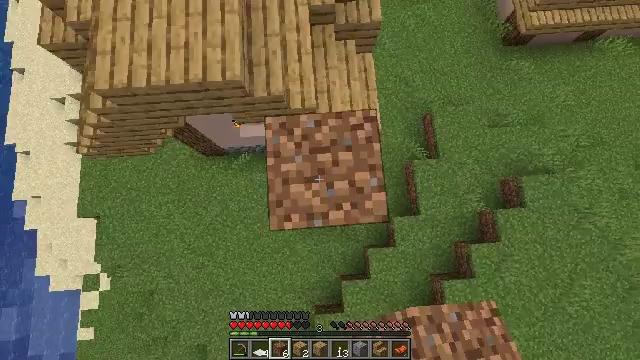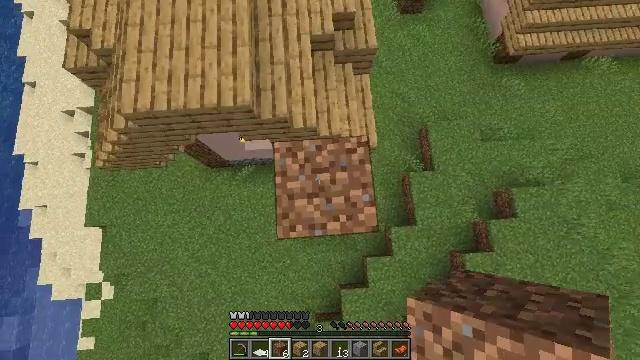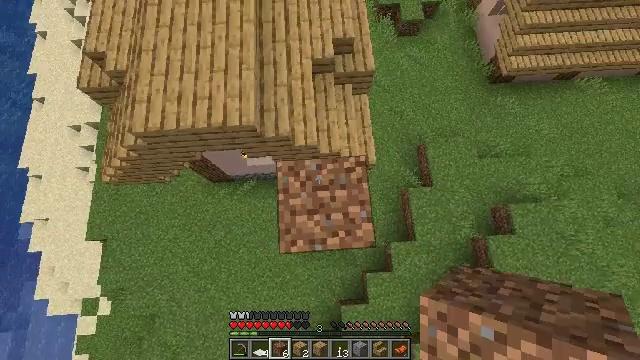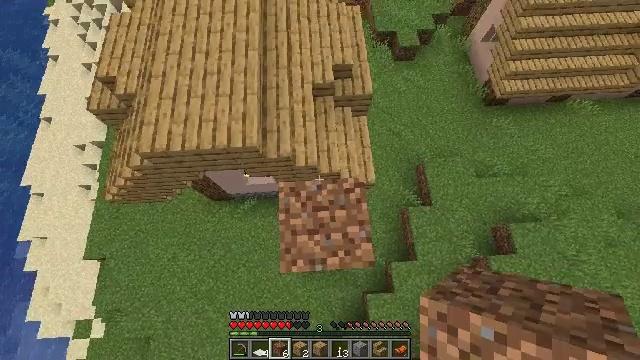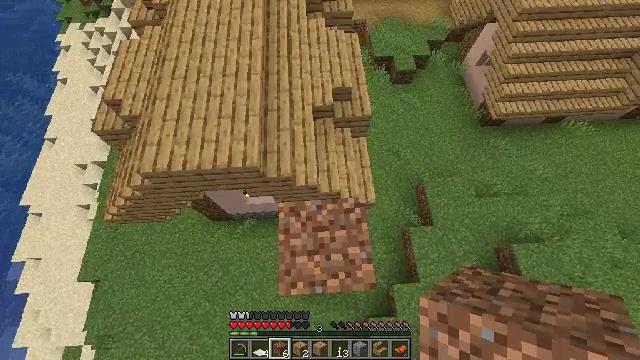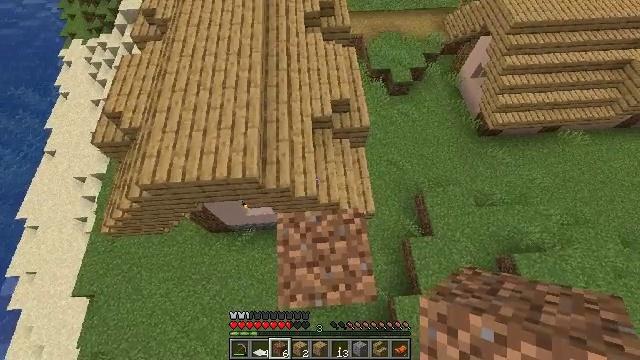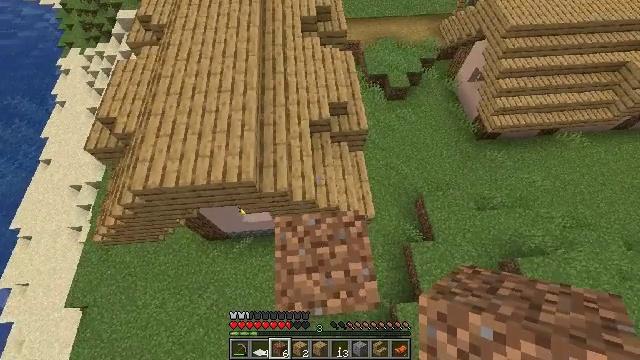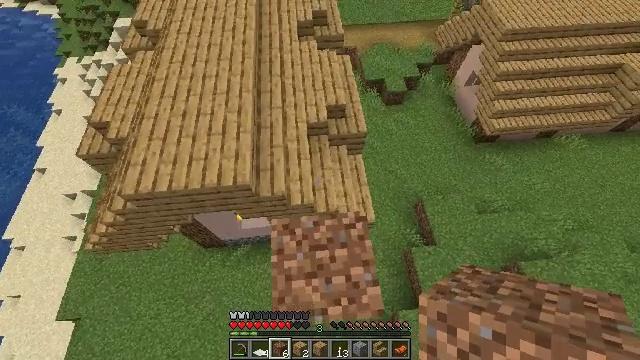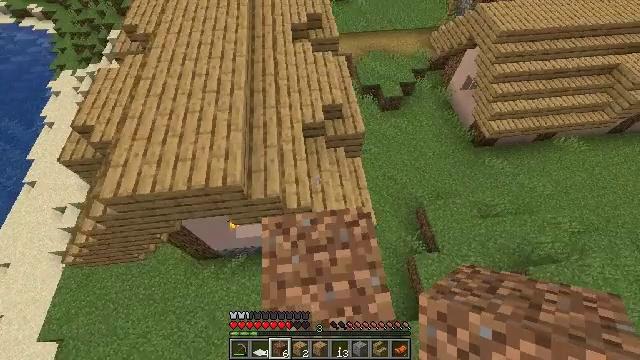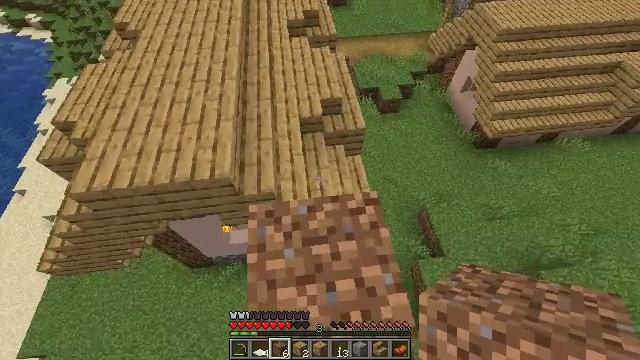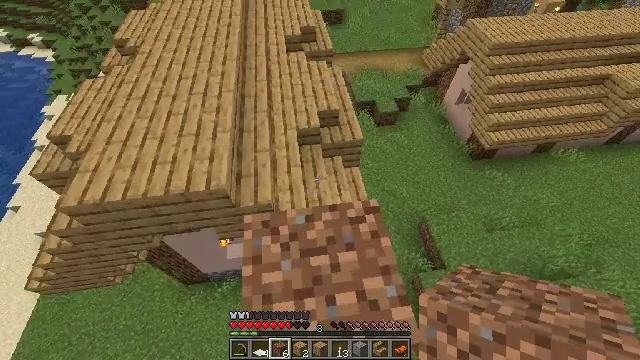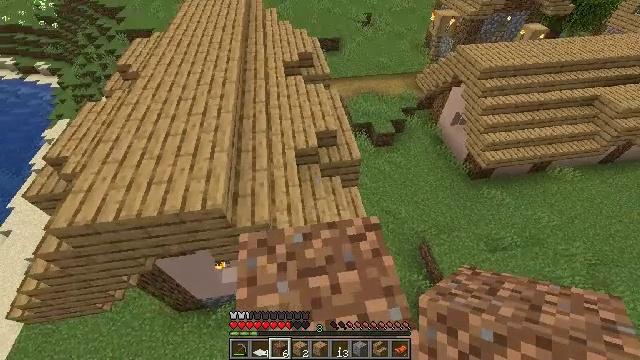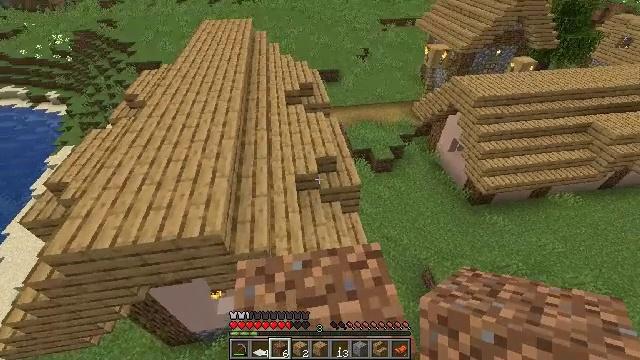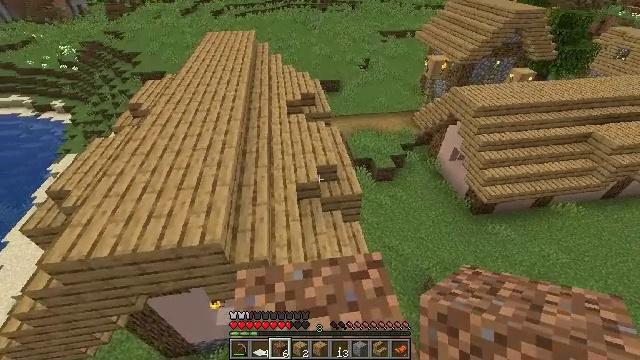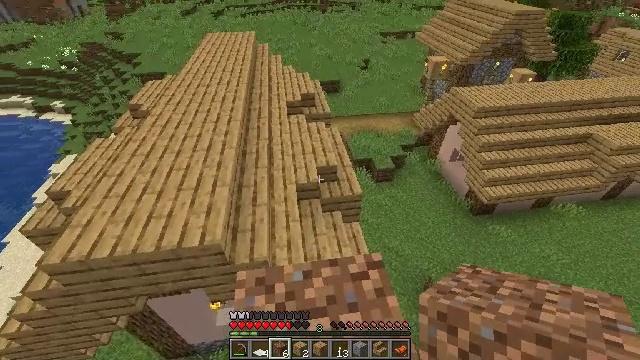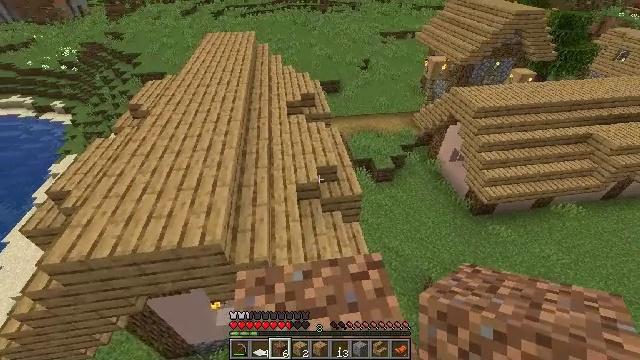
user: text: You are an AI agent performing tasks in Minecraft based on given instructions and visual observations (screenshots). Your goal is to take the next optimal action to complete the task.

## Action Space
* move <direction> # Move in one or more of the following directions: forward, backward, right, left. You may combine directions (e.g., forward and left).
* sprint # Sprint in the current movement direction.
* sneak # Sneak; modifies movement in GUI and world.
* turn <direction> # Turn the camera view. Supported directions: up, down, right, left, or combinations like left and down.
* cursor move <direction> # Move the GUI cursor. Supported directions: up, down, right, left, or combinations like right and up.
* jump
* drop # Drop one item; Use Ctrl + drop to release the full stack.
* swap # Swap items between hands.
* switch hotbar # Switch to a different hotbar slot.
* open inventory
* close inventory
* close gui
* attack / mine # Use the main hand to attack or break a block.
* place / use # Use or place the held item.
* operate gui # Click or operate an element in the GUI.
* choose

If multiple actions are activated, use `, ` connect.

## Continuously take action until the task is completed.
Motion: motion action
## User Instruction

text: Collect oak stairs from a structure.
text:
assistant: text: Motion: turn up
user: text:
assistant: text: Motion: turn up
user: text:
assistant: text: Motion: turn up
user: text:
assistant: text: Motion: turn up
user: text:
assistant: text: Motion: turn up
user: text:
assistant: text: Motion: turn up
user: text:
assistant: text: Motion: turn up
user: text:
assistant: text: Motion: turn right and up
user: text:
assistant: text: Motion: turn up
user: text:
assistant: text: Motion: turn up
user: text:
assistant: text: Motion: turn up
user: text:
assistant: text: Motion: turn up
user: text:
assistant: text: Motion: turn up
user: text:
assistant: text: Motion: no_op
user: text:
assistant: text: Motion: no_op
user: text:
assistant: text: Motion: no_op
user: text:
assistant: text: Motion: turn left and down
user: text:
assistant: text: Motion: move forward, turn left and down
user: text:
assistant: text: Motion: move forward, turn left
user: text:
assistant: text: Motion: move forward, turn left
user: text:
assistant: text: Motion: move forward
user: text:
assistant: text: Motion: move forward
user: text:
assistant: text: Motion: move forward, turn up, jump
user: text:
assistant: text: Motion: move forward, turn left and up, jump
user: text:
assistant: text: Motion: move forward, turn left and up, jump
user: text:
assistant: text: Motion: move forward, turn left, jump
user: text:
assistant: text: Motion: move forward, turn left, jump
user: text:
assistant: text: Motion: move forward, turn left, jump
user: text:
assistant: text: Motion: move forward, turn left, jump
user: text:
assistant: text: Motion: move forward, turn left, jump